Question: I'm creating panorama tour with some additional content (videos,...) with three js and react.
My videos are stored on private azure storage, where I generate SAS token for certain video files.
When I try to play video from gui it works with CORS well :
'''
<video id={uid} autoPlay controls controlsList="nodownload">
<source style={{objectFit: "cover"}}
src={videoPath}
type={"video/mp4"}/>
</video> //this one is working
'''
videoPath in this case is on <URL>, not on my origin.
But when I create video element dynamically per view:
'''
const videosRoot = document.getElementById("videosroot")
const video: HTMLVideoElement = document.createElement("video")
video.id = 'video-${this.uid}'
video.crossOrigin = "anonymous"
video.playsInline = true
video.muted = true
video.style.display = "none"
const source = document.createElement("source")
source.id = 'video-source-${this.uid}'
video.appendChild(source)
videosRoot.appendChild(video)
....
const videoTexture = new three.VideoTexture(videoElement)
'''
I got an error:
'Access to video at 'https://mystorage.blob.core.windows.net/MYCONTAINER/Videos/default.mp4?MYSASTOKEN''
from origin 'http://localhost:3000' has been blocked by CORS policy: No 'Access-Control-Allow-Origin' header is present on the requested resource.
and
'''
net::ERR_FAILED 206
'''
My storage CORS configuration:

What should I change in my application to make this working (video is obviously played because I get on play ended callback) ?
'''
video.crossOrigin = "anonymous"
'''
I get error:
'''
index.js:1 THREE.WebGLState: DOMException: Failed to execute 'texImage2D' on 'WebGL2RenderingContext': The video element contains cross-origin data, and may not be loaded.
at Object.texImage2D (http://localhost:3000/static/js/vendors~main.chunk.js:339244:21)
at uploadTexture (http://localhost:3000/static/js/vendors~main.chunk.js:340051:19)
at WebGLTextures.setTexture2D (http://localhost:3000/static/js/vendors~main.chunk.js:339679:9)
at SingleUniform.setValueT1 [as setValue] (http://localhost:3000/static/js/vendors~main.chunk.js:336186:12)
at WebGLUniforms.upload (http://localhost:3000/static/js/vendors~main.chunk.js:336677:11)
at setProgram (http://localhost:3000/static/js/vendors~main.chunk.js:343221:21)
at WebGLRenderer.renderBufferDirect (http://localhost:3000/static/js/vendors~main.chunk.js:342547:21)
at renderObject (http://localhost:3000/static/js/vendors~main.chunk.js:342939:13)
at renderObjects (http://localhost:3000/static/js/vendors~main.chunk.js:342915:9)
at renderScene (http://localhost:3000/static/js/vendors~main.chunk.js:342855:35)
at WebGLRenderer.render (http://localhost:3000/static/js/vendors~main.chunk.js:342744:7)
at World.draw (http://localhost:3000/static/js/main.chunk.js:4310:21)
at World.step (http://localhost:3000/static/js/main.chunk.js:4318:14)
at onAnimationFrame (http://localhost:3000/static/js/vendors~main.chunk.js:342661:35)
at onAnimationFrame (http://localhost:3000/static/js/vendors~main.chunk.js:332519:5)
'''
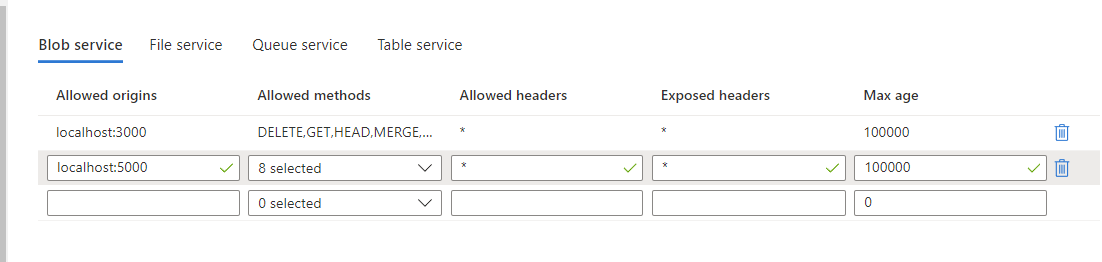
Answer: Thanks to for answer, bug was in my CORS setting,
it required
localhost:3000 not only localhost:3000